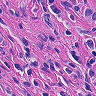
Metastatic tissue present: yes